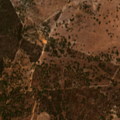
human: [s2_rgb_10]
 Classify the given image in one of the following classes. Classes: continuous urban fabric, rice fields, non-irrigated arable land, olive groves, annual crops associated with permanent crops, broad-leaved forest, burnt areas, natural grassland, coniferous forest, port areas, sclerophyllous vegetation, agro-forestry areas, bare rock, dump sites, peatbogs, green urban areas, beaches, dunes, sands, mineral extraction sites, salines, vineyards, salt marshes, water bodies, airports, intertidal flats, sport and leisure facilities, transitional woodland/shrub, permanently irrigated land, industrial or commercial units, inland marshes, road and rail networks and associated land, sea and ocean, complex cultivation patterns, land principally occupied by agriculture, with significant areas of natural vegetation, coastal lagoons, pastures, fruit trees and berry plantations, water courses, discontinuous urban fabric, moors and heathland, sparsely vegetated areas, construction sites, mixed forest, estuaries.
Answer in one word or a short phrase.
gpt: agro-forestry areas, broad-leaved forest, transitional woodland/shrub